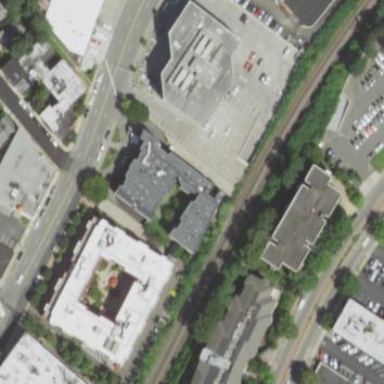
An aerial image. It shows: Commercial building.